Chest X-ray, PA view. Patient: 55 years old, sex F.
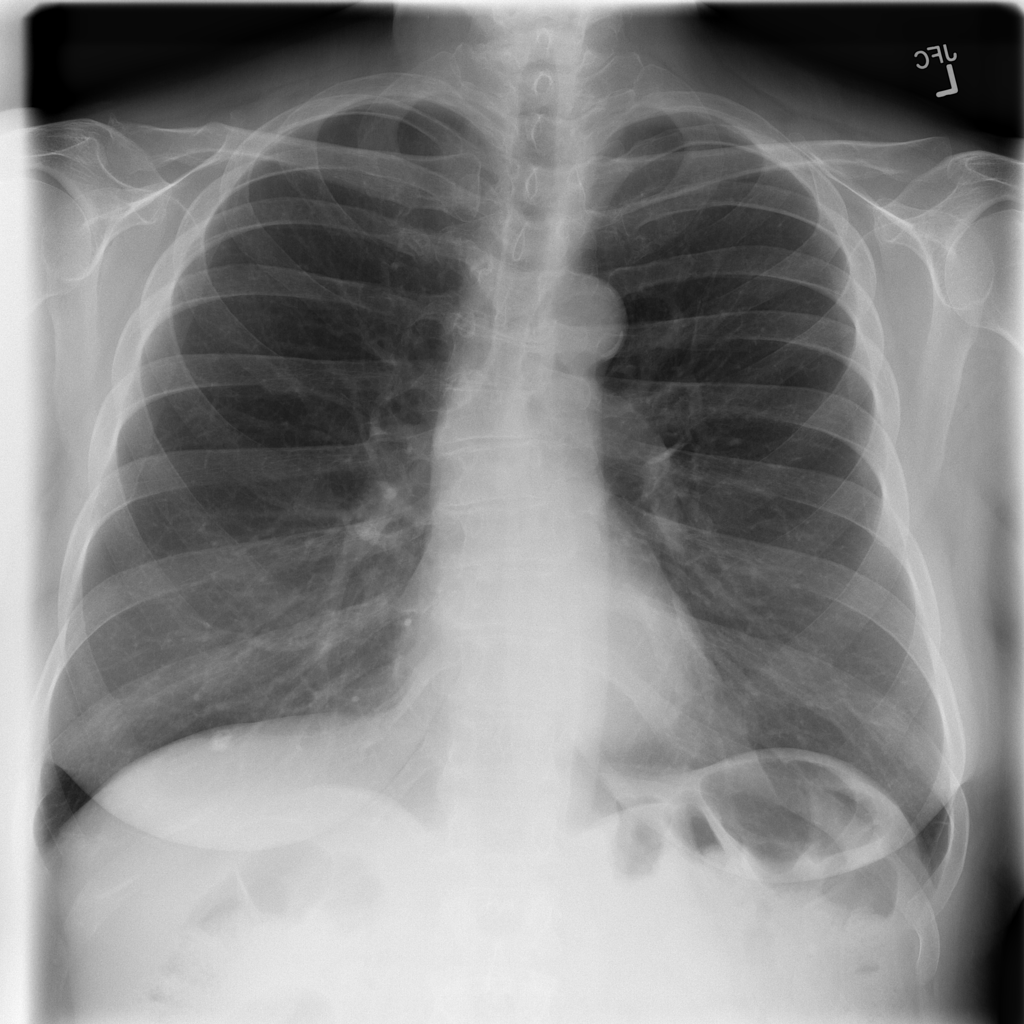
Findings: No Finding